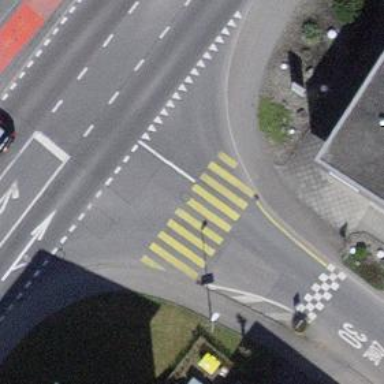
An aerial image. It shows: Road with "give way" sign.